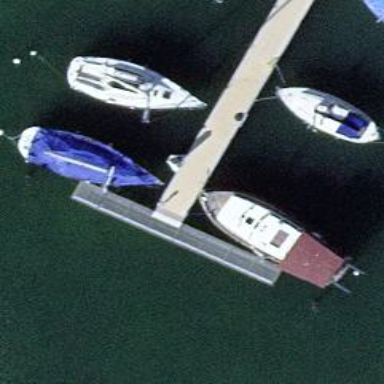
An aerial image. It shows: Man-made pier.